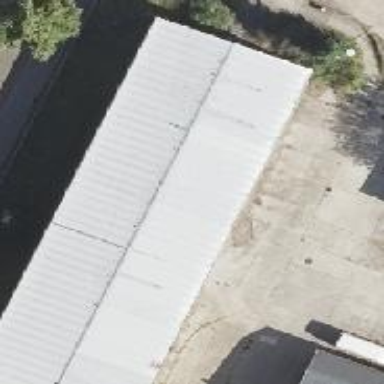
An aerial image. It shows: Industrial building.